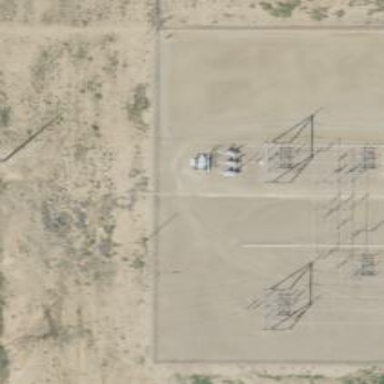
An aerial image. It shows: Switch for power supply.